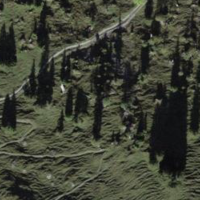
EUNIS habitat code: 45
Species observed at this site:
Aglais urticae
Prunella vulgaris